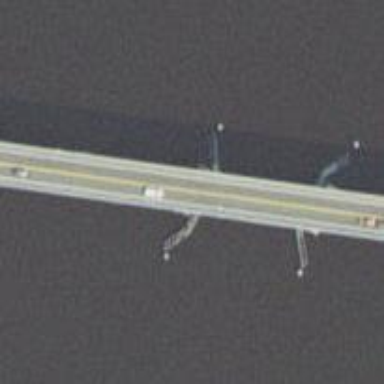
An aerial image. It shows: Tertiary road with bridge.